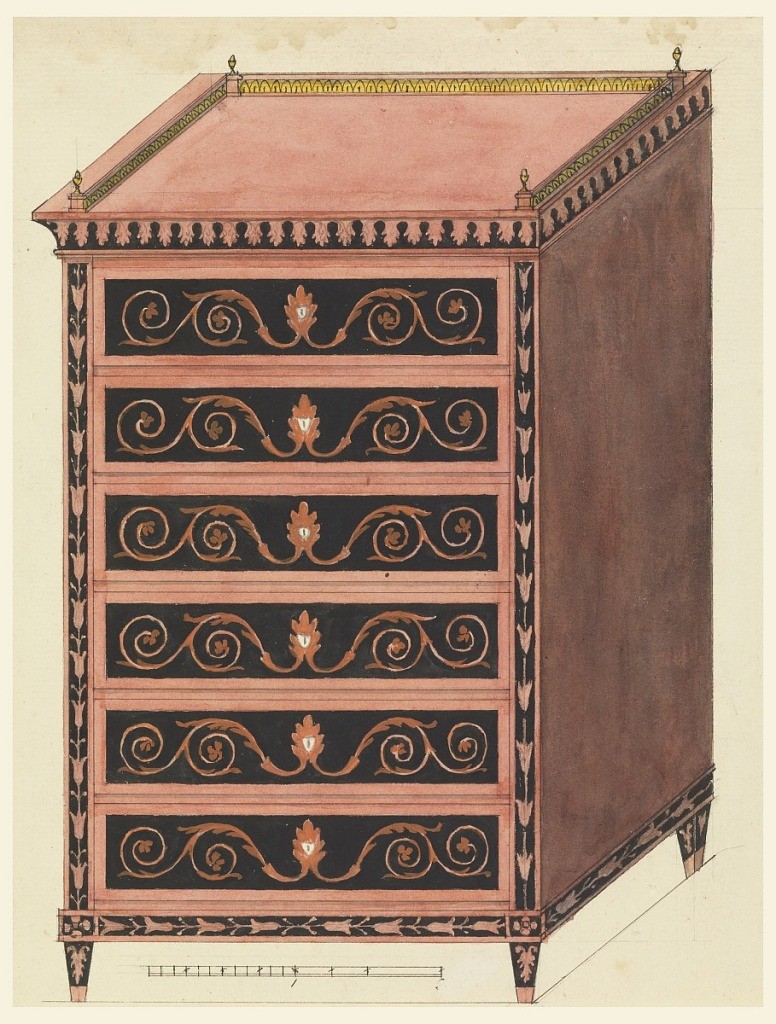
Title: Design for a Chest of Drawers
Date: ca. 1805
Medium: Pen and black ink, brush and watercolor on paper
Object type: Drawing
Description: Chest with six drawers decorated in marquetry inlay of arabesques. Piers and cornice in stylized plant forms. A metal gallery with finials at the corners above. Piece shown in isometric projection. Scale below.